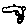
Label: hexagon